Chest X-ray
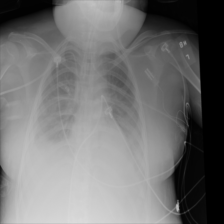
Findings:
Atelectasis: negative
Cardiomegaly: negative
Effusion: negative
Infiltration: negative
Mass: negative
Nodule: negative
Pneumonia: negative
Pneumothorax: negative
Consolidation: negative
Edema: negative
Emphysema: negative
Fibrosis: negative
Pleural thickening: negative
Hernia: negative